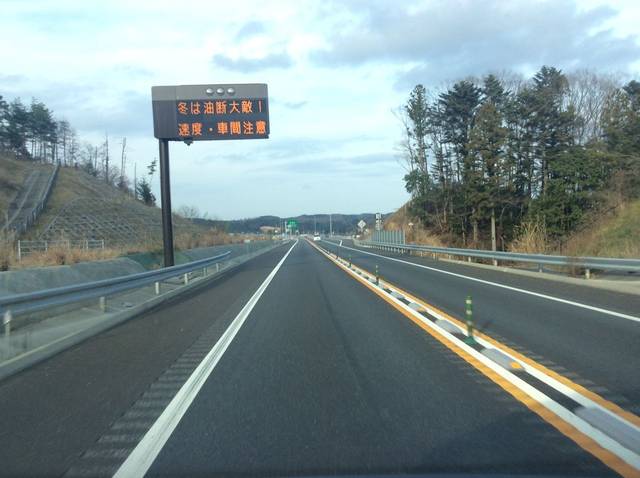
Region: Japan
Coordinates: 37.654, 140.918